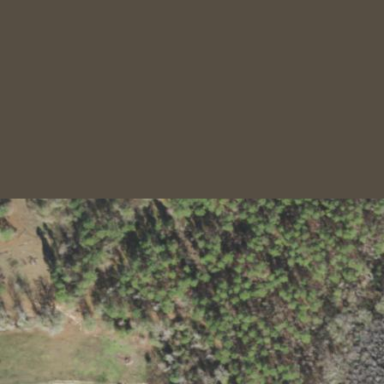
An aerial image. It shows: Forest dominated by needle-leaved trees.